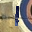
Label: 1